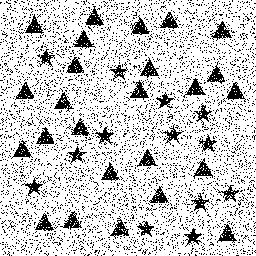
Squares: 0
Triangles: 25
Stars: 13
Total shapes: 38